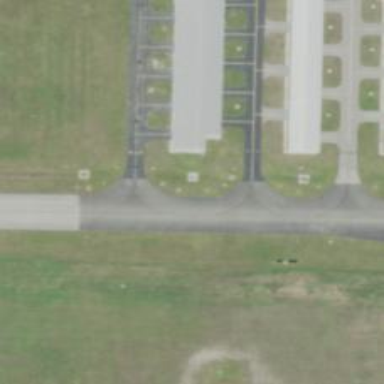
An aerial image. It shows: View of taxiway at the airport.